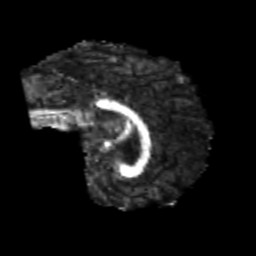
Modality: FA
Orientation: sagittal
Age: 21
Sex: male
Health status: healthy
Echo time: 0.074 s